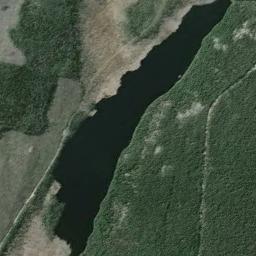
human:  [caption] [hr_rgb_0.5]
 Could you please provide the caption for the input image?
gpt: The lake lies in the dense forest and the water is dark blue .

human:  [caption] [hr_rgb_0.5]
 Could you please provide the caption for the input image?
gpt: There is a long blue lake on the ground with green vegetation .

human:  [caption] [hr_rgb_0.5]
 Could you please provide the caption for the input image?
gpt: The lake in the picture is small .

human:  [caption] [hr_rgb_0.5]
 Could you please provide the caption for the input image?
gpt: Many trees are around the lake .

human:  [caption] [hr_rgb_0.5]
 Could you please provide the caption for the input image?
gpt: There are green forests around the lake .